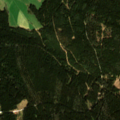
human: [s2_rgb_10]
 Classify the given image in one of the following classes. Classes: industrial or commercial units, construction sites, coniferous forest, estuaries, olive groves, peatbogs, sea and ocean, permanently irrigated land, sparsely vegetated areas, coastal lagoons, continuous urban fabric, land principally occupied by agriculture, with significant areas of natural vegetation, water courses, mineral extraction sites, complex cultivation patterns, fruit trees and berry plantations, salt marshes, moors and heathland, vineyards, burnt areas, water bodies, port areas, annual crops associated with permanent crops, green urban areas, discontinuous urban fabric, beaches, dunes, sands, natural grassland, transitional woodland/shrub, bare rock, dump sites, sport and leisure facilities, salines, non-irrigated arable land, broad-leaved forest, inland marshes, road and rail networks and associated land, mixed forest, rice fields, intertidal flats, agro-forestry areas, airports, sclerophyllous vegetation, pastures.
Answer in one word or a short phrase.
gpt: complex cultivation patterns, coniferous forest